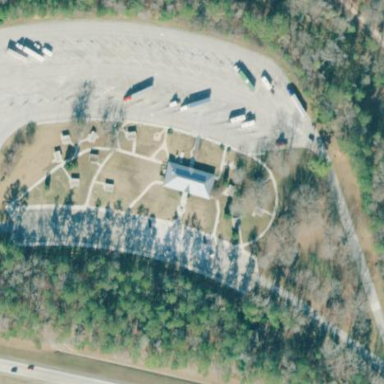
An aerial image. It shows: Rest area along the road.